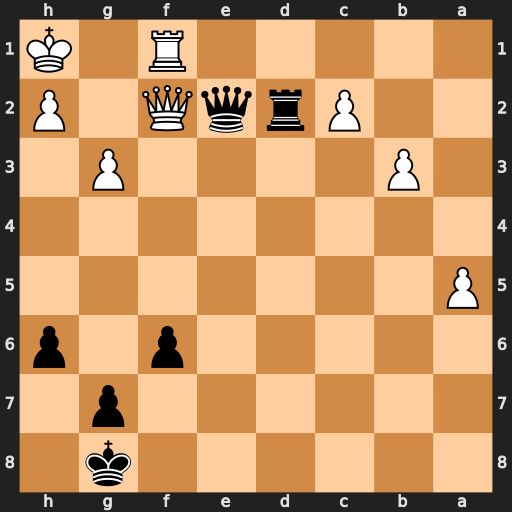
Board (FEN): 6k1/6p1/5p1p/P7/8/1P4P1/2PrqQ1P/5R1K
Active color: b
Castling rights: -
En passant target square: -
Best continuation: Qxf2 Rxf2 Rxf2